Field crop: maize
Growth stage: 1
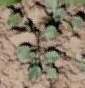
Species: convolvulus